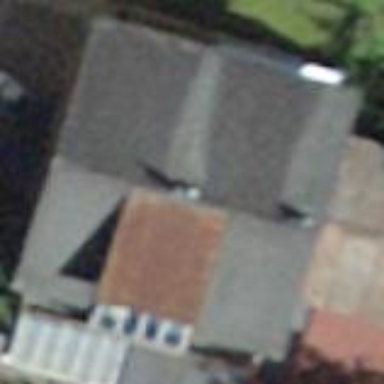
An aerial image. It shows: Guest house with gabled roof.